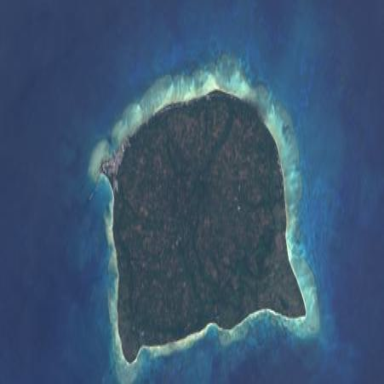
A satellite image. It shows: Island with natural coastline.